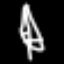
Label: leaf